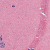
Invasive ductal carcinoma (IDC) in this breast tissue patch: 1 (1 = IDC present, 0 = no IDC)